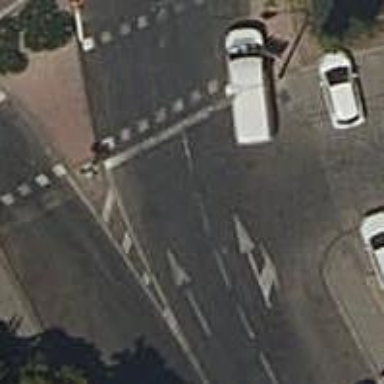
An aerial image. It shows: Road with traffic signals.